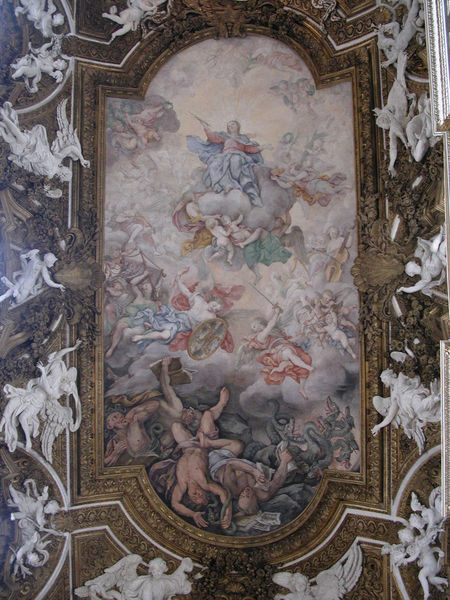
Titel: Santa Maria della Vittoria, Deckenmalerei und Stuckarbeit
Künstler: Giovanni Domenico Cerrini
Standort: Rom, S. Maria della Vittoria (EU - I - Latium)
Schlagwörter: blau, gott, himmel, kampf, weiß, wolken, rot, wolke, rahmen, bild, sonne, dunkelheit, decke, engel, stuck, nackte, schilder, schwerter, altar, fegefeuer, hölle, sturz, fresko, goldrand, maria, glauben, erzengel, schrein, stürzen, heiligenbild, deckenmalerei, engelstatuen